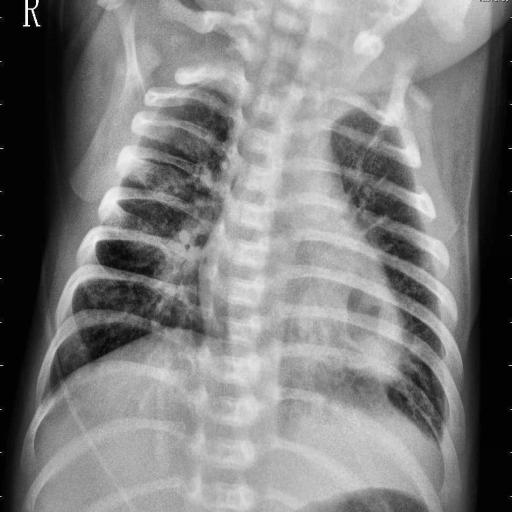
Finding: PNEUMONIA